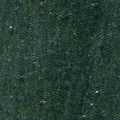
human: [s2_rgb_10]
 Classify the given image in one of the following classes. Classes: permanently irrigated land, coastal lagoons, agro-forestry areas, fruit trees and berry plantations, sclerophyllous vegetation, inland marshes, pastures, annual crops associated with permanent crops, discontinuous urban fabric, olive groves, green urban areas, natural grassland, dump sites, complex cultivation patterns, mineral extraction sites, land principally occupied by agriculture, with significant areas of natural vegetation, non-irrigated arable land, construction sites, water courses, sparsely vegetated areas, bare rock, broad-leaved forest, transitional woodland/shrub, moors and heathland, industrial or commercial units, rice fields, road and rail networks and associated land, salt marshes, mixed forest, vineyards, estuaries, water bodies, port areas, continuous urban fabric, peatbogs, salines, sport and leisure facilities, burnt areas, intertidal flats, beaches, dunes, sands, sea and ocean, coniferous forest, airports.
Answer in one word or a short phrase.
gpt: sea and ocean